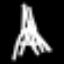
Label: The Eiffel Tower